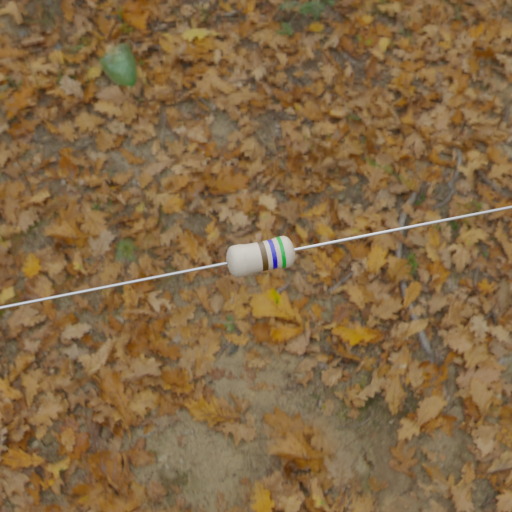
Resistor colour bands (in order): brown, blue, green